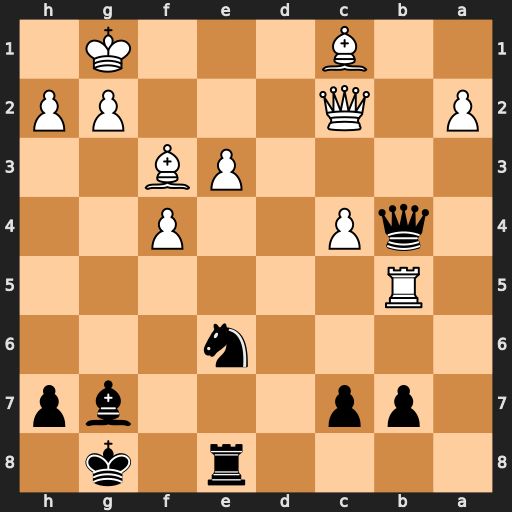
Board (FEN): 4r1k1/1pp3bp/4n3/1R6/1qP2P2/4PB2/P1Q3PP/2B3K1
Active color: b
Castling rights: -
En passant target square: -
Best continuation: Qe1#